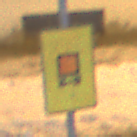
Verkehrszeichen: KennzeichnungspflichtigeFahrzeugeGefaehrlicheGueterOhnePfeilsymbol
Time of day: Night
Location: Outdoor (Urban)
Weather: Overcast
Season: Winter
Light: Artificial